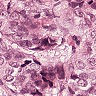
Metastatic tissue present: yes